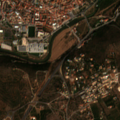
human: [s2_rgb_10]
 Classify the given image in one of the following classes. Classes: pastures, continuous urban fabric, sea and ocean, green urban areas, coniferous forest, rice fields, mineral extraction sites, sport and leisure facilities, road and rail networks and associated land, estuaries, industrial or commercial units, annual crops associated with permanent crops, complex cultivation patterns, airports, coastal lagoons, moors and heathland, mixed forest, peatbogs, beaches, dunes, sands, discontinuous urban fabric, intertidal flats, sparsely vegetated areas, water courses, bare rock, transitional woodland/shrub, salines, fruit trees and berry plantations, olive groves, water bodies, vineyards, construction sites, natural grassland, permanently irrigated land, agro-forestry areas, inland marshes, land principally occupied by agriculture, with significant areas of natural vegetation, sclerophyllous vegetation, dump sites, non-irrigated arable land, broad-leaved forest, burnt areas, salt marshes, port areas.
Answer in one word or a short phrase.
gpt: continuous urban fabric, discontinuous urban fabric, fruit trees and berry plantations, sclerophyllous vegetation